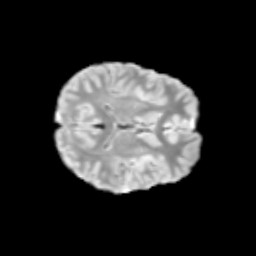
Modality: T2w
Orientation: axial
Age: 11
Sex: female
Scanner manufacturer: siemens
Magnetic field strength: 3 T
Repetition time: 3.8 s
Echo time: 0.07 s